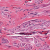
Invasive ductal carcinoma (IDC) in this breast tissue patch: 0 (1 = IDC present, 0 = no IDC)